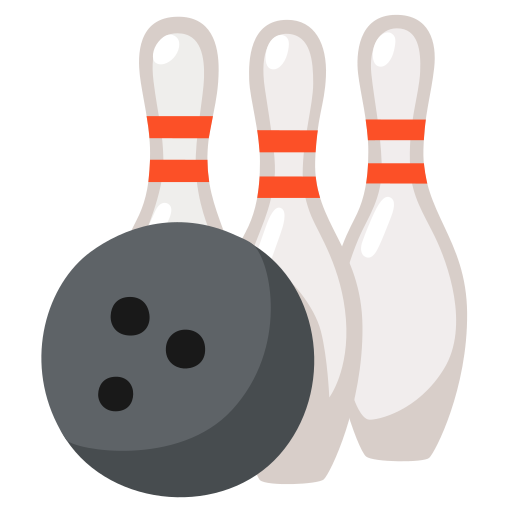
Emoji: 🎳